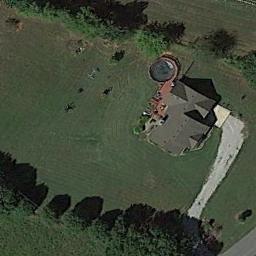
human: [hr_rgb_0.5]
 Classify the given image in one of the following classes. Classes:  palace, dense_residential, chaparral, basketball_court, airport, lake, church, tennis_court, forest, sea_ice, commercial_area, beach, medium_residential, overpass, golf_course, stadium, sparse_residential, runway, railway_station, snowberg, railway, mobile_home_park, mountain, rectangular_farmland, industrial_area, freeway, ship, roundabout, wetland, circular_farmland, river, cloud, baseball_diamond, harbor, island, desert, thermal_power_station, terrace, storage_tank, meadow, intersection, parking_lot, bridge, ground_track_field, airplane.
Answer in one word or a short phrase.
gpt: sparse_residential